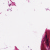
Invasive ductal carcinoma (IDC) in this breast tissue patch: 0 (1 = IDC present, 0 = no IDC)